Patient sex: F
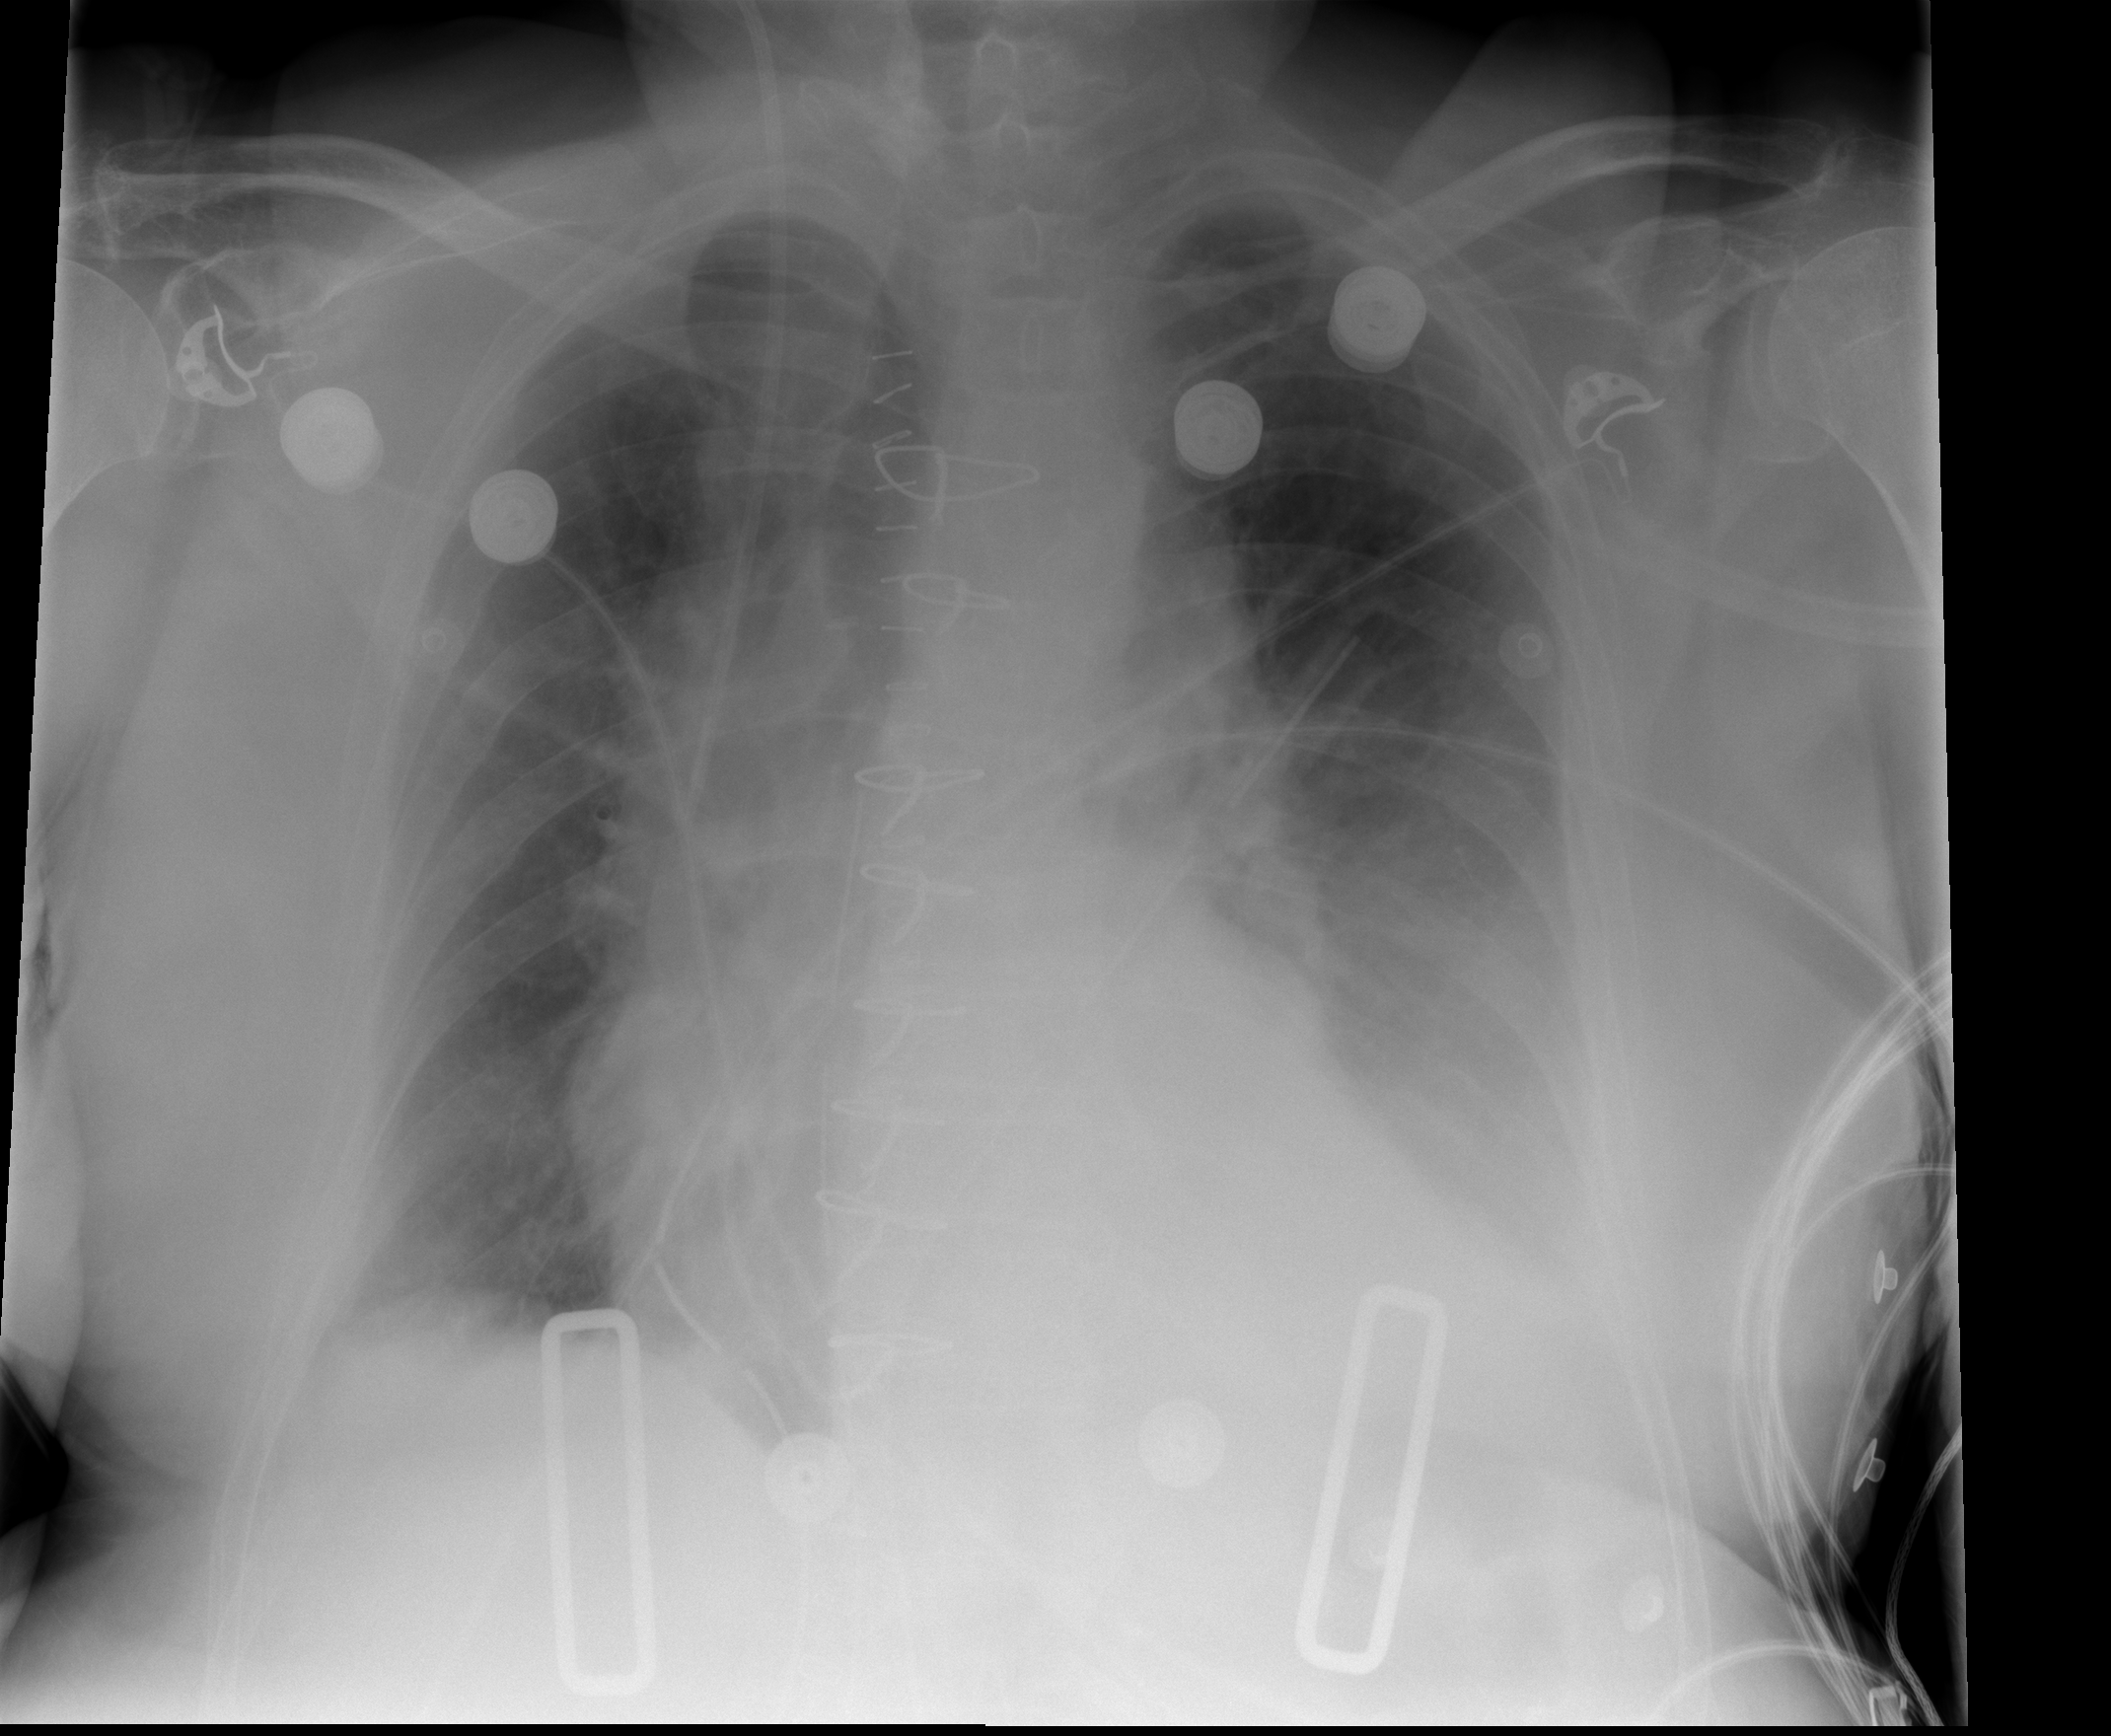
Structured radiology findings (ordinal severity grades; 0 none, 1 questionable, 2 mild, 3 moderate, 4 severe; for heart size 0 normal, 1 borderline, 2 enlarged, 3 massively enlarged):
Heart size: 0
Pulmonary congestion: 0
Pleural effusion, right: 2
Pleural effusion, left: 3
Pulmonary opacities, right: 0
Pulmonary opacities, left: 0
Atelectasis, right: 0
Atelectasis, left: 2